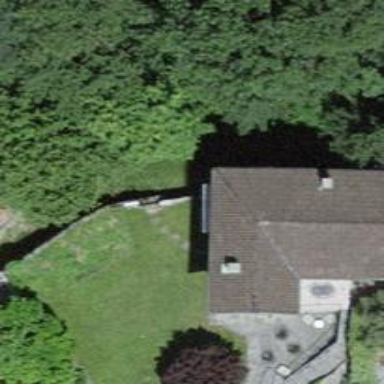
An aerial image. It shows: Driveway with grass surface.